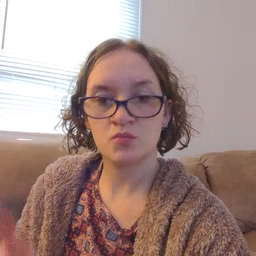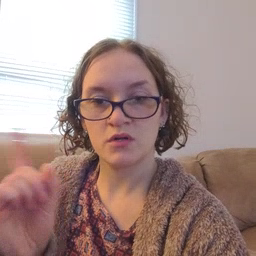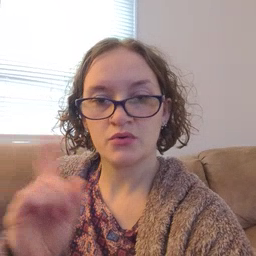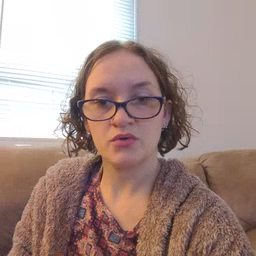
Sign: where